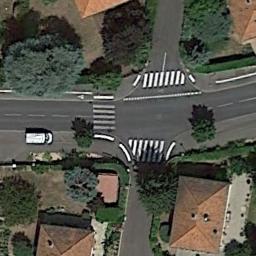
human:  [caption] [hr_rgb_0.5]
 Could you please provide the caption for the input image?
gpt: There are many houses with brown roofs and many trees around the intersection .

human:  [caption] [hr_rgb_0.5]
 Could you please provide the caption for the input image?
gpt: An intersection with sparse traffic located in a residential area .

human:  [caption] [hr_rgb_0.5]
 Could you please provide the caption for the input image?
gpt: There are numerous trees near the intersection .

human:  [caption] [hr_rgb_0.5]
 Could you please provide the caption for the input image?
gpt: There is traffic on the right side of the intersection .

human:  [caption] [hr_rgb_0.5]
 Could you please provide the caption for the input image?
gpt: There are some brown buildings and green trees around the intersection .